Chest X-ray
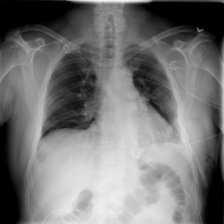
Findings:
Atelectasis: negative
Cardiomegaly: negative
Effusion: negative
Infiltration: negative
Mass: negative
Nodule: negative
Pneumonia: negative
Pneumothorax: negative
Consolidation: negative
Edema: negative
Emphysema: negative
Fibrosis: negative
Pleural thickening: negative
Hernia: negative